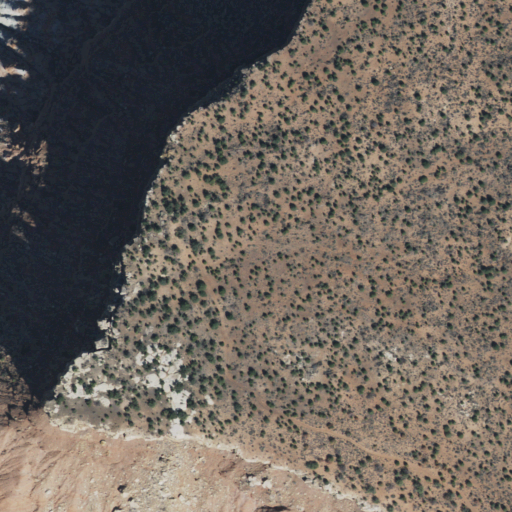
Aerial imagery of mountain in Arizona named Lost Spring Mountain containing shrub and evergreen forest